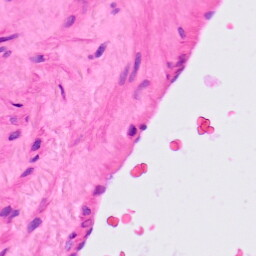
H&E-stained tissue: Lung